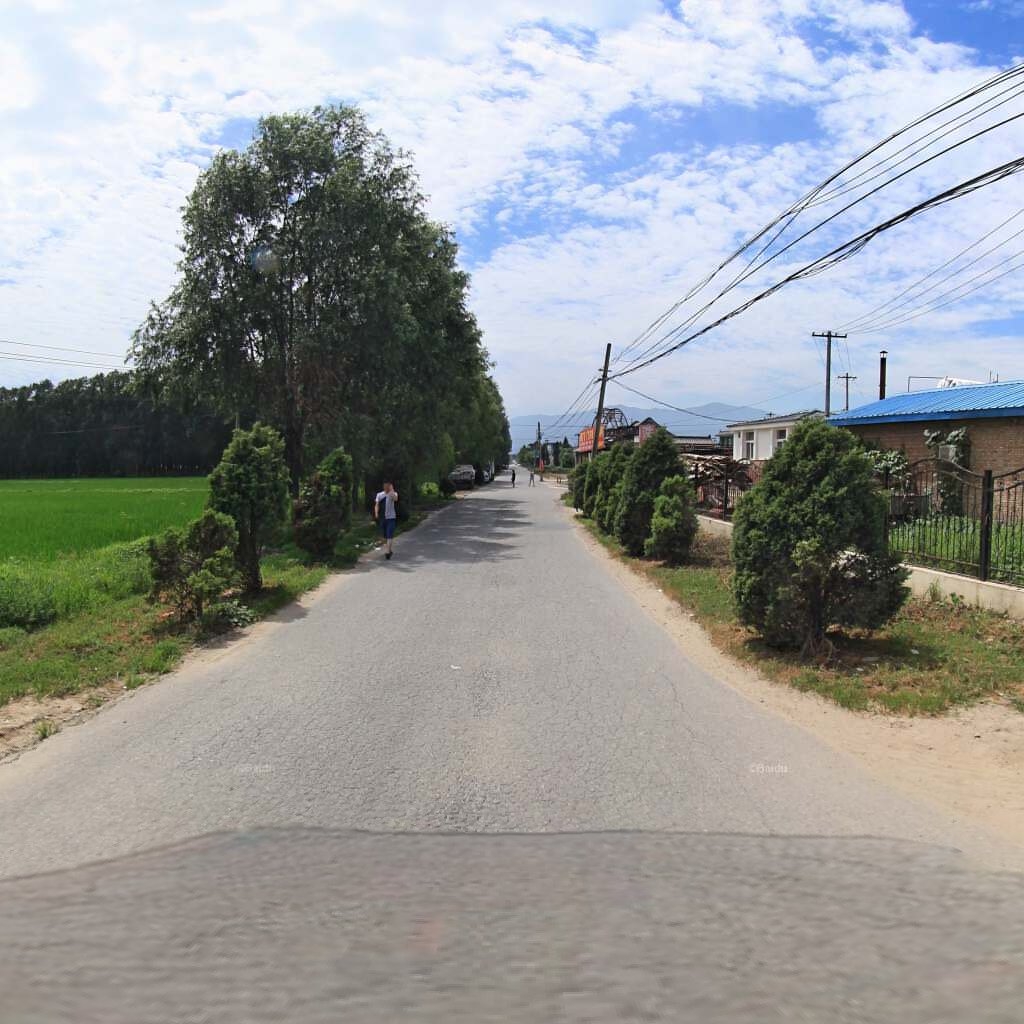
Region: Haidian
Road damage annotations: alligator crack